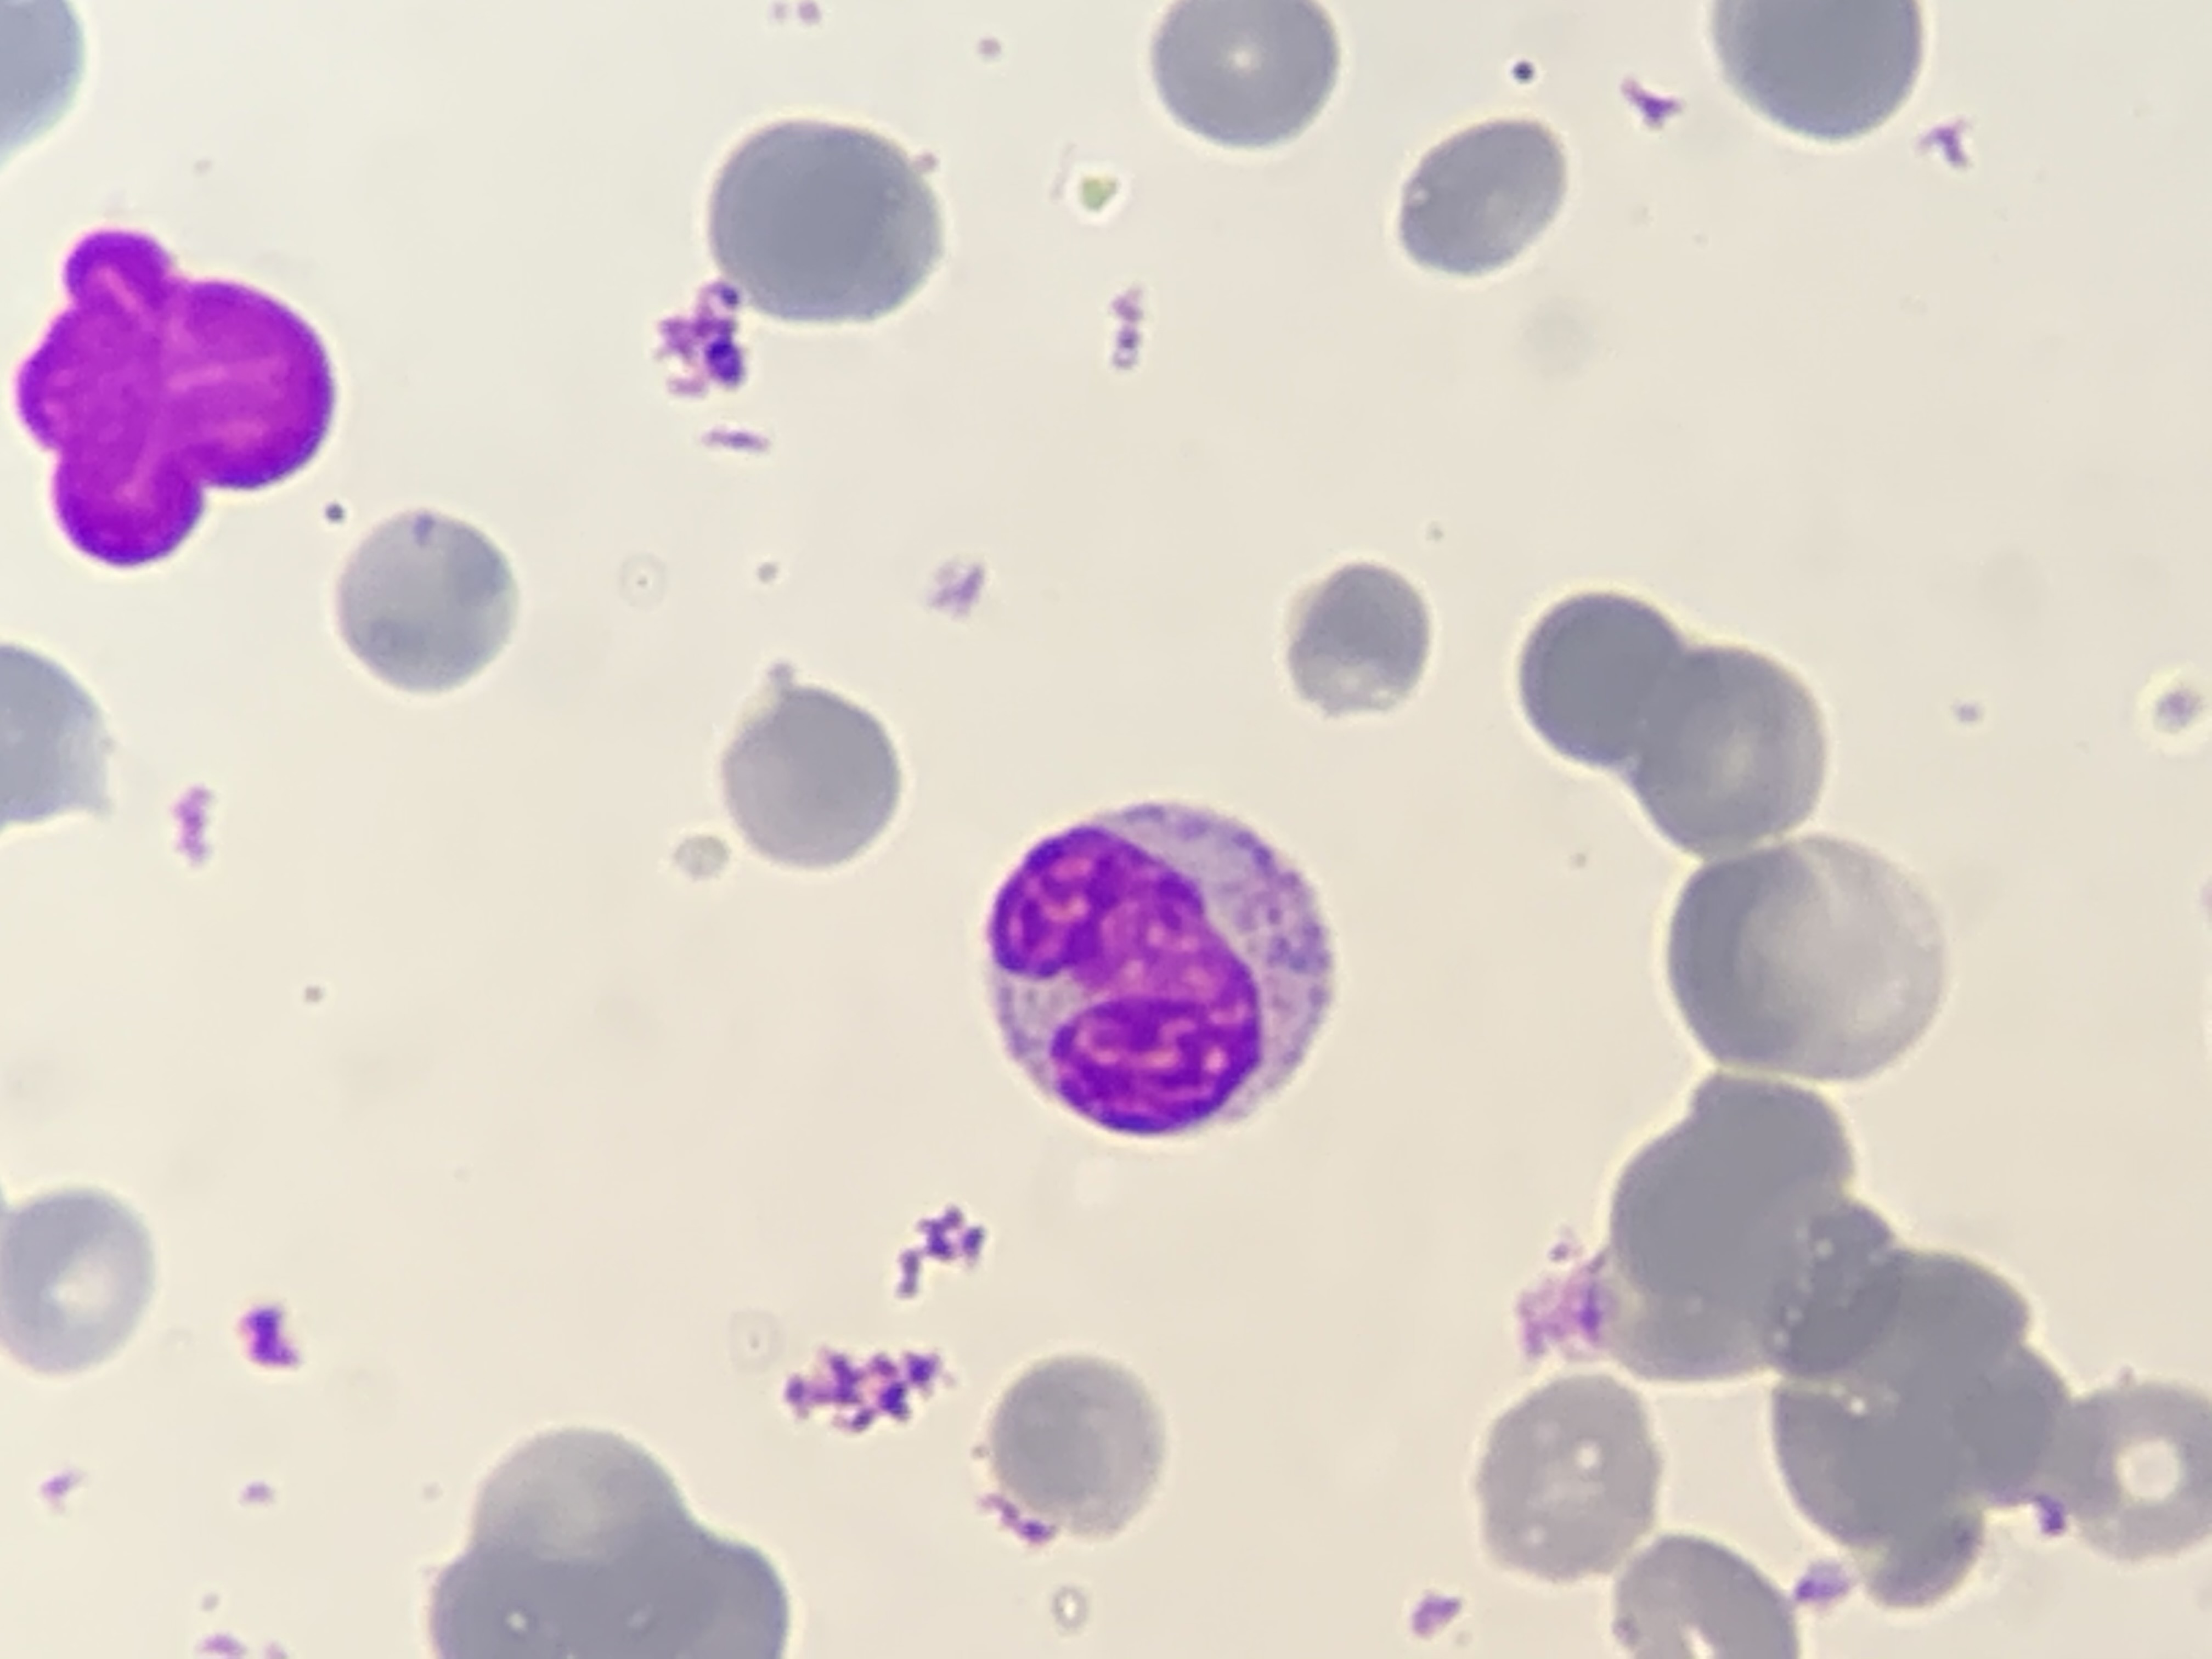
Cell type: BAND CELLS